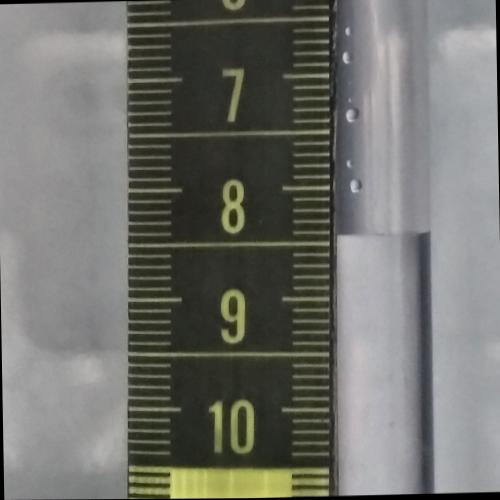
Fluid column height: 8.4 cm